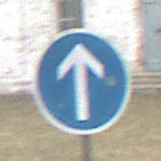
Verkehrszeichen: VorgeschriebeneFahrtrichtungGeradeaus
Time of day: MorningAfternoon
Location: Outdoor (Nature)
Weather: PartlyCloudy
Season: Autumn
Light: Natural